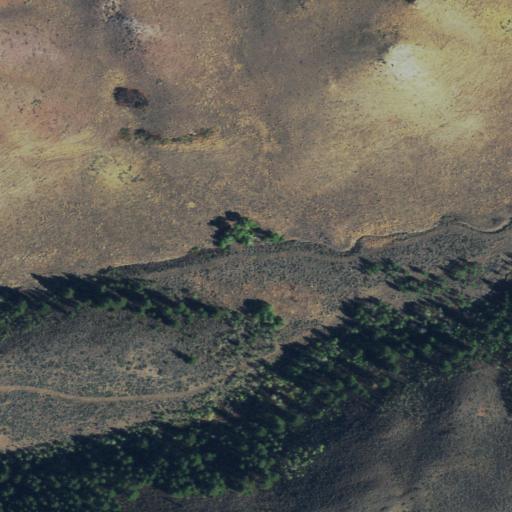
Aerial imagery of valley in Idaho named Little Sawmill Canyon containing grassland, shrub, and evergreen forest